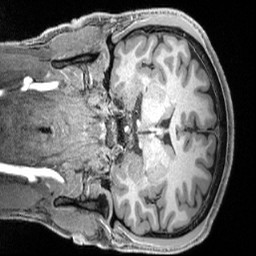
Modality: T1w
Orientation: coronal
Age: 21
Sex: male
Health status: healthy
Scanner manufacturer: siemens
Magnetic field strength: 3 T
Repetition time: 2.4 s
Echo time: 0.00222 s